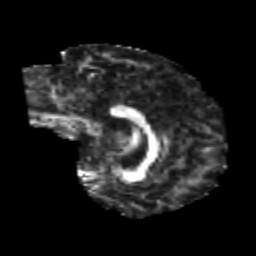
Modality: FA
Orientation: sagittal
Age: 23
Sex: male
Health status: healthy